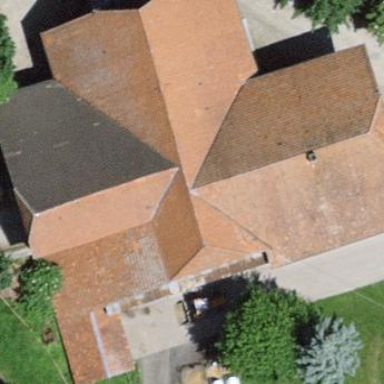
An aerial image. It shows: Farm building.